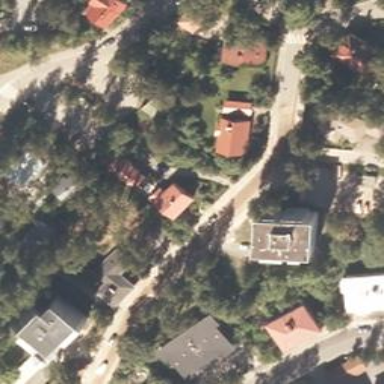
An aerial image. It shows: Residential road with asphalt surface. There is sidewalk on the left side.